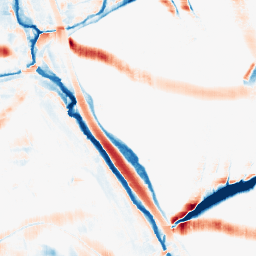
Category: morphological
Decomposition family: morphological_square
Decomposition parameters: operation: average
size: 20
Upsampling method: bicubic
Upsampling parameters: scale: 2
Upsampling scale: 2